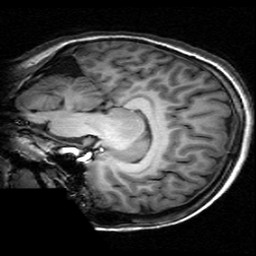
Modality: T1w
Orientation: sagittal
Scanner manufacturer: ge
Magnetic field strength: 3 T
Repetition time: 0.00904 s
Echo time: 0.00184 s